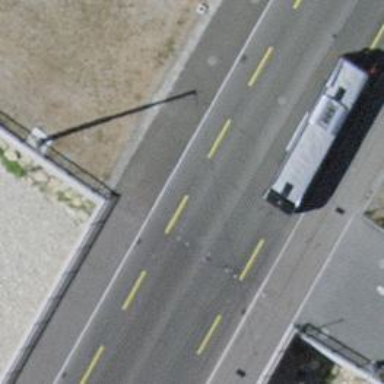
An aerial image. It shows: Asphalt service road for trolleybuses with trolley wires.